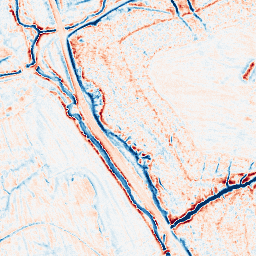
Category: edge_preserving
Decomposition family: anisotropic_diffusion
Decomposition parameters: iterations: 50
kappa: 30
gamma: 0.05
Upsampling method: sinc_blackman
Upsampling parameters: scale: 2
kernel_size: 16
Upsampling scale: 2